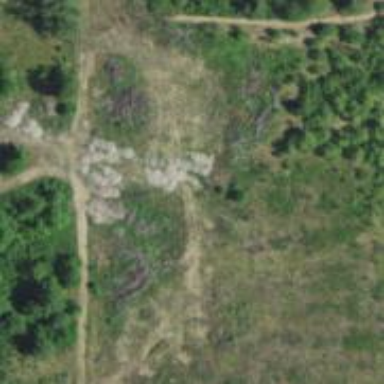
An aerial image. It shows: Abandoned railway with historical significance.